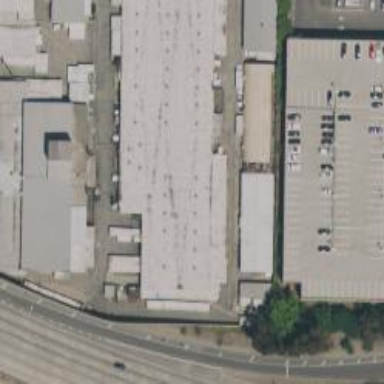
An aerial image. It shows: Warehouse building used for storing goods.